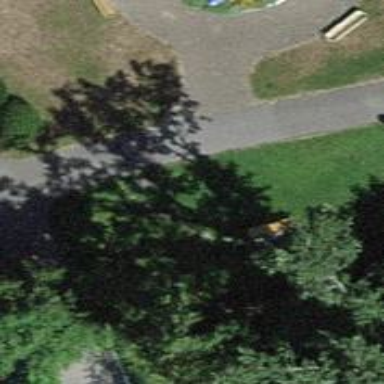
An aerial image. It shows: Brown bench in the vicinity.